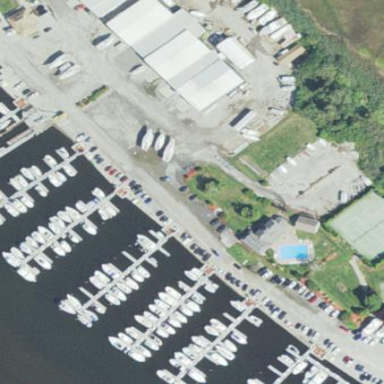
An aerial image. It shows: Marina on leisure land.